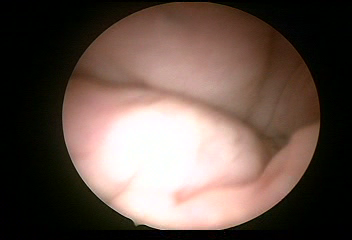
Modality: WLC
Class: Normal mucosa
Bladder cancer association: No